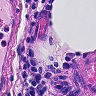
Metastatic tissue present: no